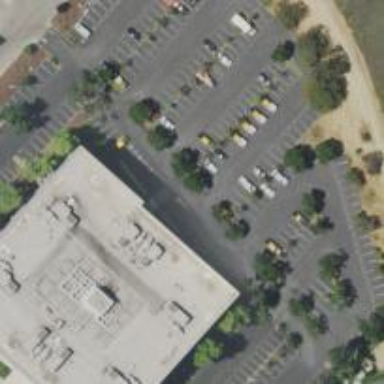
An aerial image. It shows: Parking space.